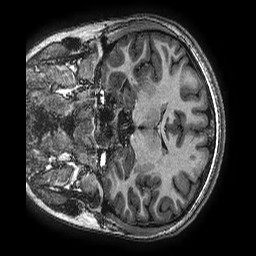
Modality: T1w
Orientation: coronal
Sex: female
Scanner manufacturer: ge
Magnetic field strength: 3 T
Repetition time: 0.00766 s
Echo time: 0.003476 s